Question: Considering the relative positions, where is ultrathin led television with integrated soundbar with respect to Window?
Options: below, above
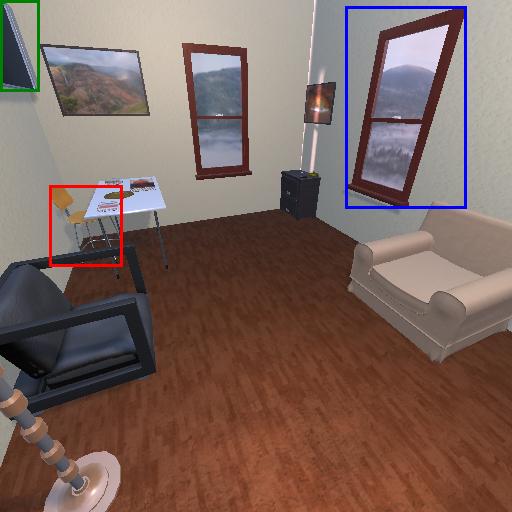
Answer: below